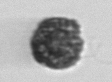
Label: coccolithophorid